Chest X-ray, AP view. Patient: 12 years old, sex F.
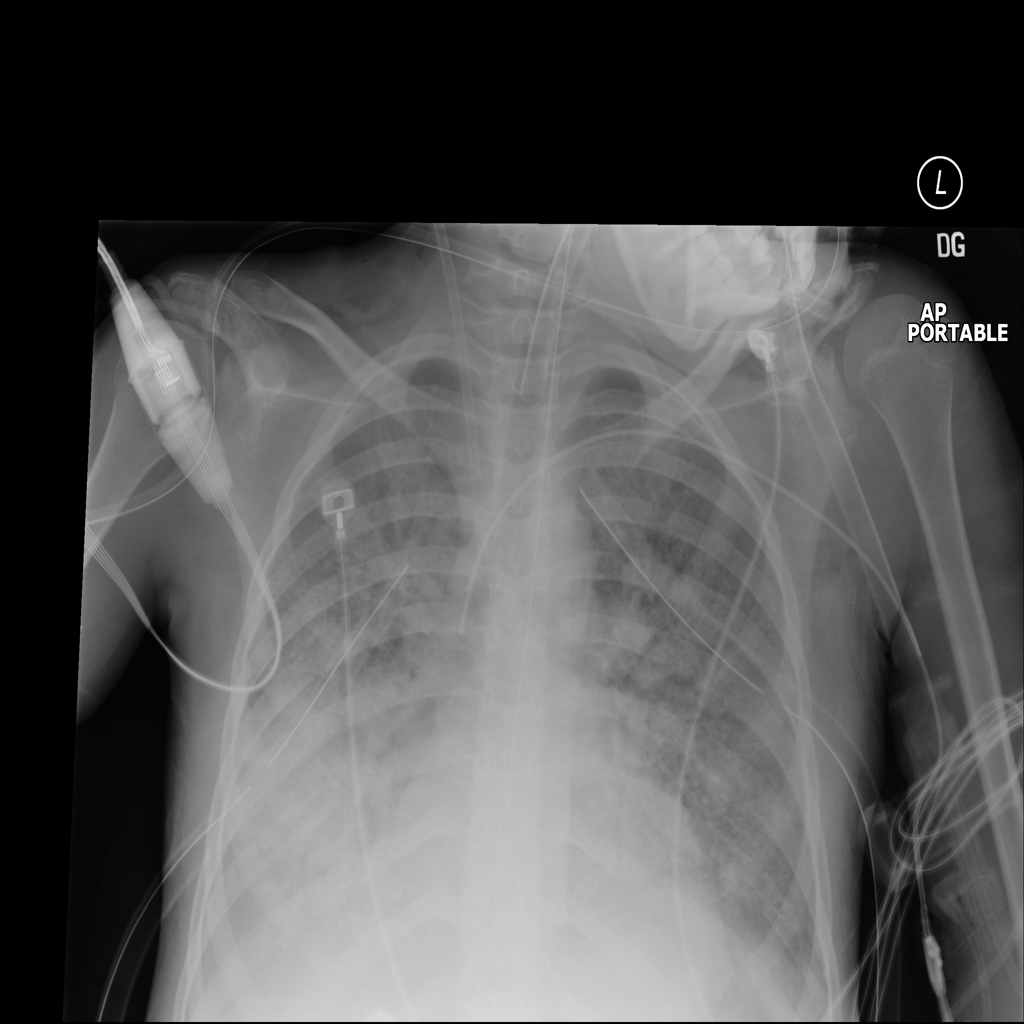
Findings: Consolidation